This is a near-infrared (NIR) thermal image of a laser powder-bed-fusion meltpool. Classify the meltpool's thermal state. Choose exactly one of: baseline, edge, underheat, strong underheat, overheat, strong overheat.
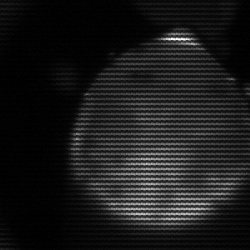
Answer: edge